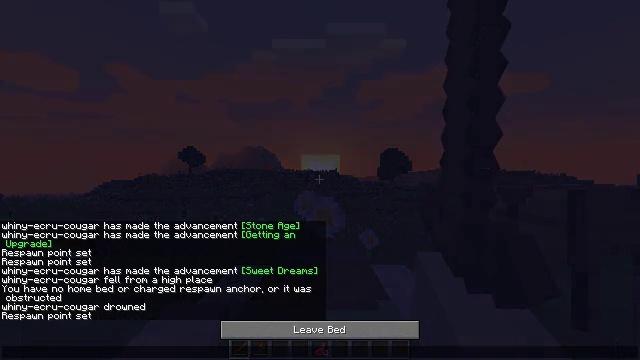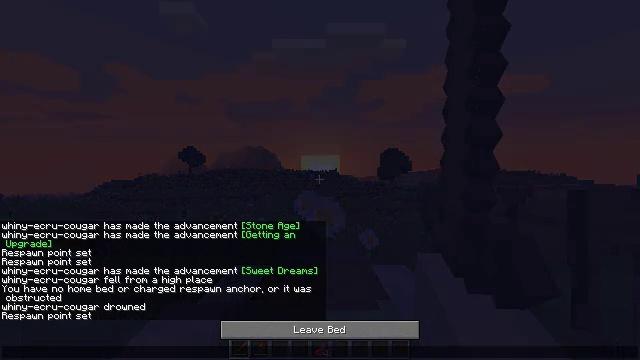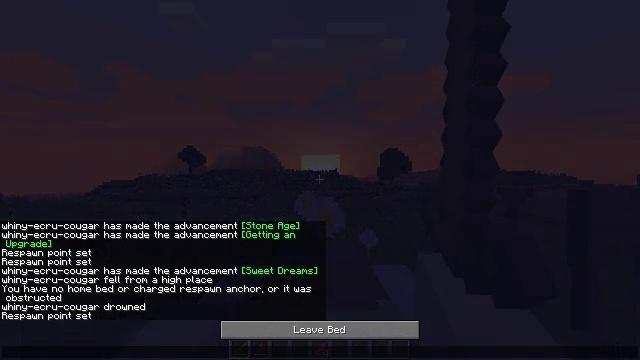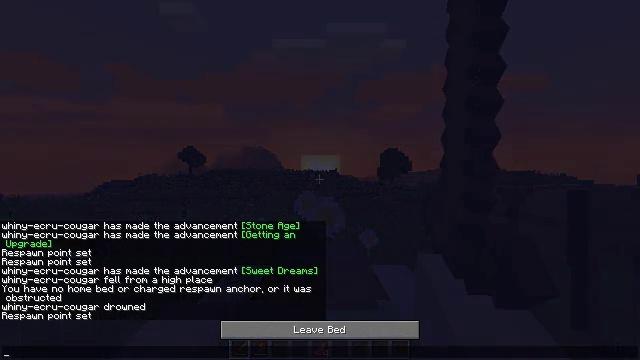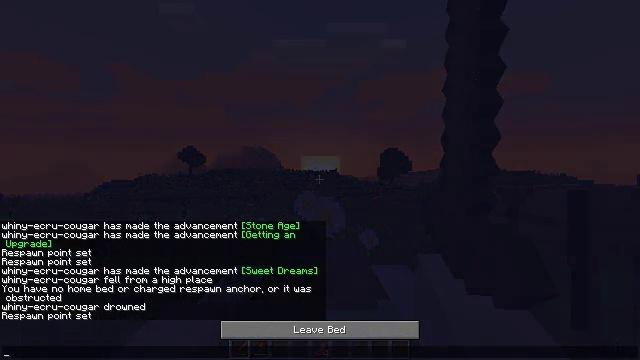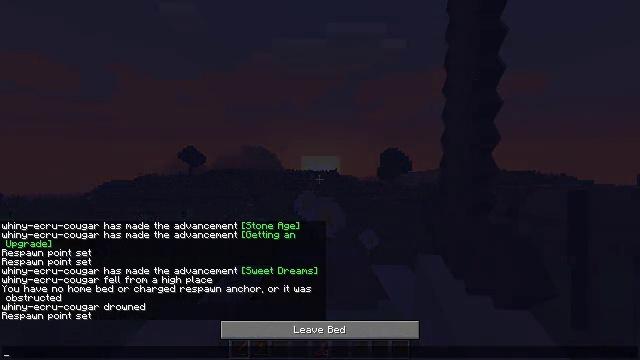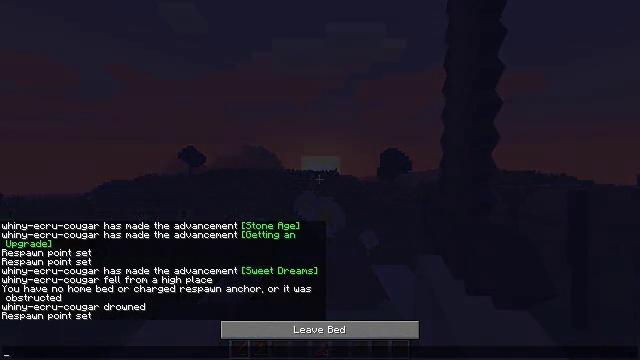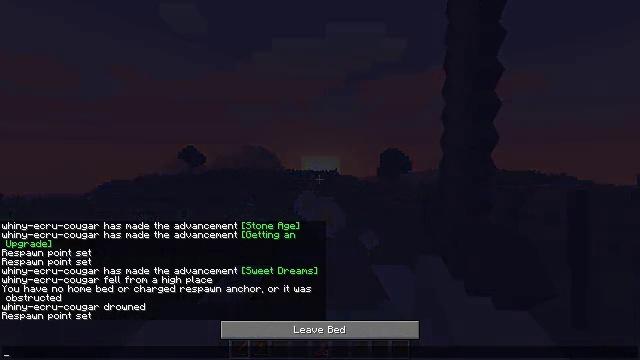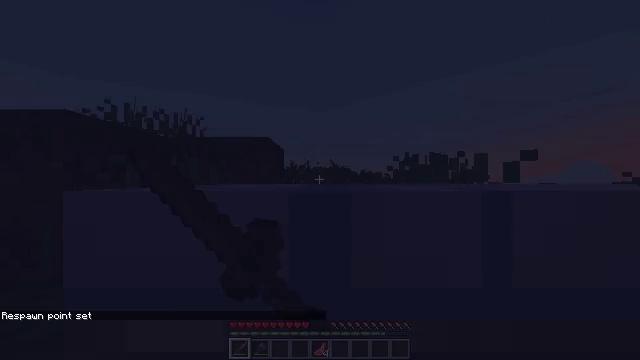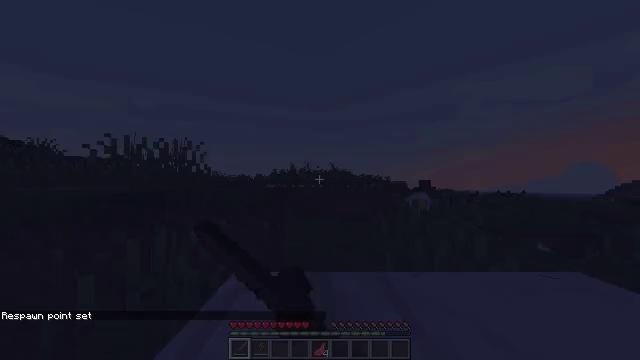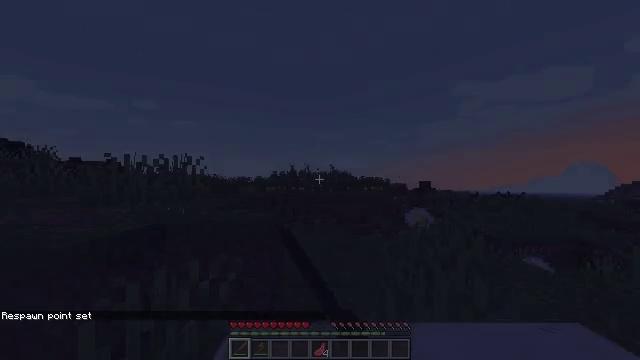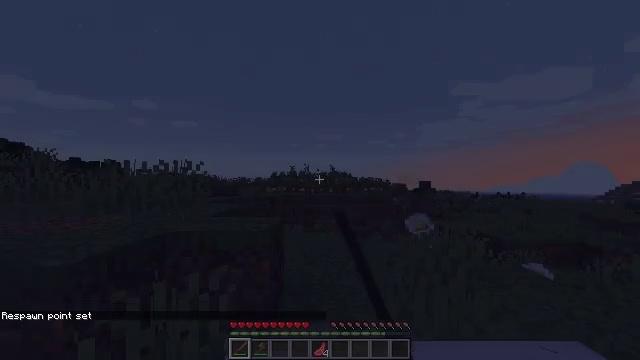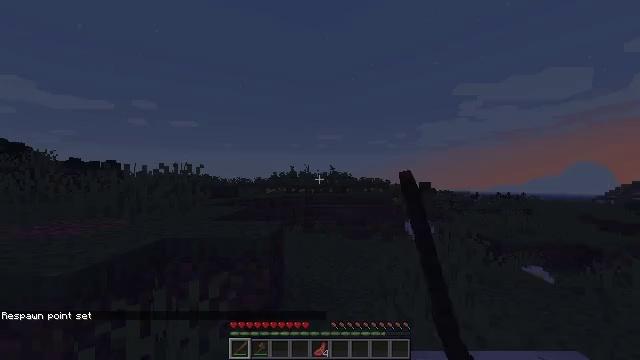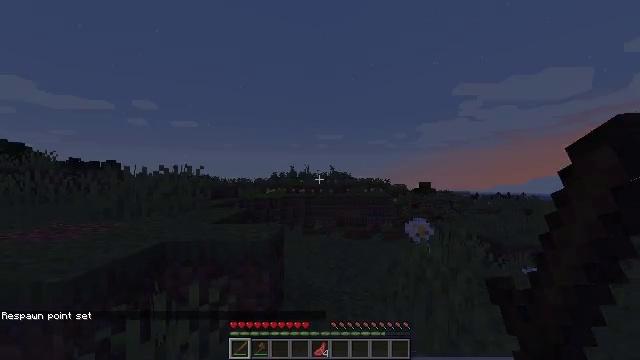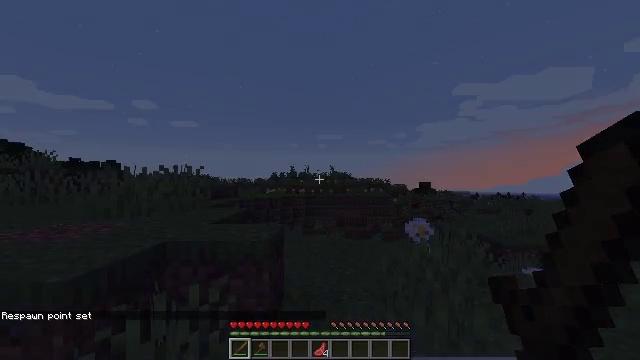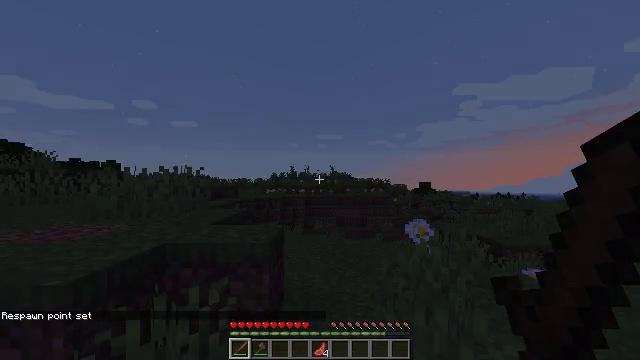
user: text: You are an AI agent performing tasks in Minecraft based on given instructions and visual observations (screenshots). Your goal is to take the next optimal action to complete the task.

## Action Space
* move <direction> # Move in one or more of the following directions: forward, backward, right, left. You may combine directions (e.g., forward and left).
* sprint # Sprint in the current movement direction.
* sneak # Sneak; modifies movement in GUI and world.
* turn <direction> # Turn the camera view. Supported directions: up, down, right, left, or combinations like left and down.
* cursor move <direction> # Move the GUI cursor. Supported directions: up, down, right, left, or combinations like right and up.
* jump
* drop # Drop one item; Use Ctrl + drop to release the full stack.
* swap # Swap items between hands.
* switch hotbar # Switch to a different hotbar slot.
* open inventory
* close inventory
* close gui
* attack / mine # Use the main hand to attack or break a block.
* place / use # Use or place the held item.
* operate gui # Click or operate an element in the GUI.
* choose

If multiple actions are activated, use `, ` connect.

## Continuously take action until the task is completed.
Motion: motion action
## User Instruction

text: Attack the white bed to collect it.
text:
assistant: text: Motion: no_op
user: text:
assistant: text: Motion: no_op
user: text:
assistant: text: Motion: no_op
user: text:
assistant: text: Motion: no_op
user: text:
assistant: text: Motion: no_op
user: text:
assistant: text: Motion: no_op
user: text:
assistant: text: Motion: no_op
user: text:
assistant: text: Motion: no_op
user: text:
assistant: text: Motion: close gui
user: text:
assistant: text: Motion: no_op
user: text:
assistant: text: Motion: no_op
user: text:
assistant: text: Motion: no_op
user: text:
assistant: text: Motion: no_op
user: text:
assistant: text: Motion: no_op
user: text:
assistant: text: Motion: no_op
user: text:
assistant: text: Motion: no_op
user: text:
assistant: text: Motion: no_op
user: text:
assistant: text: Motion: turn down
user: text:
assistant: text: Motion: no_op
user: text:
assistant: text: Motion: no_op
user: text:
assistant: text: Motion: turn down
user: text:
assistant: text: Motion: turn down
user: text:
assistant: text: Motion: turn right and down
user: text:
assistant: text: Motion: turn right and down
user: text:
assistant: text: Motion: turn right and down
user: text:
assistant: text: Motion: turn right and down
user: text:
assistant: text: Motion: no_op
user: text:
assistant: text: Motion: turn right and down
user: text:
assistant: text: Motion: turn right and down
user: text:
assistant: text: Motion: turn right and down